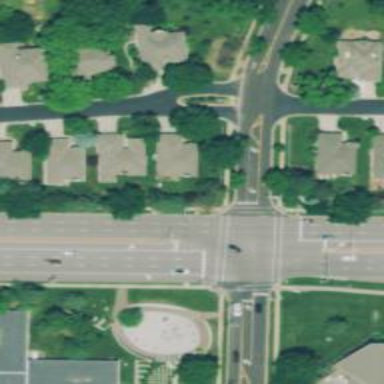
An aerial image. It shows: Solid crossing edge road marking.